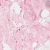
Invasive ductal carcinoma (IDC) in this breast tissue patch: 0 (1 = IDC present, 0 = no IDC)